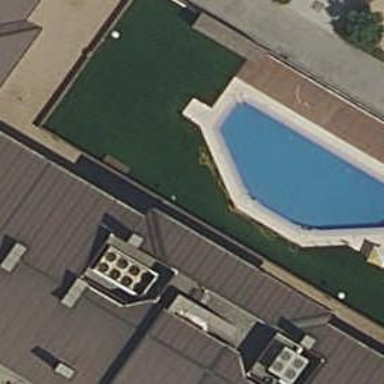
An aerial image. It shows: Swimming pool located in leisure land.